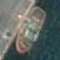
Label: civil